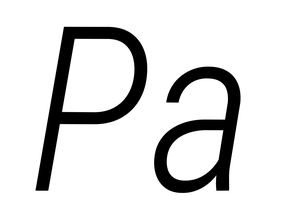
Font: Roboto-Italic_Condensed_Light_Italic